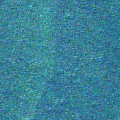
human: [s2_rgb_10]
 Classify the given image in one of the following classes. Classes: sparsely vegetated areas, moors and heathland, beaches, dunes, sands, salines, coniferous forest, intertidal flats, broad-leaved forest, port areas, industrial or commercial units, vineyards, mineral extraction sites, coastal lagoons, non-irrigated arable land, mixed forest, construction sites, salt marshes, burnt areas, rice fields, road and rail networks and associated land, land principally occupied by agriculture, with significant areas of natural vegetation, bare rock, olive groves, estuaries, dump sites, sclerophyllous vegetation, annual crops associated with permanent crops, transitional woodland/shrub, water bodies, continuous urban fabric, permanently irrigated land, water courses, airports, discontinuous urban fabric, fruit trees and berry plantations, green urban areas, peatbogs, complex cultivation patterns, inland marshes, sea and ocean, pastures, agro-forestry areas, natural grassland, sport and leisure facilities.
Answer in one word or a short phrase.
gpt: sea and ocean